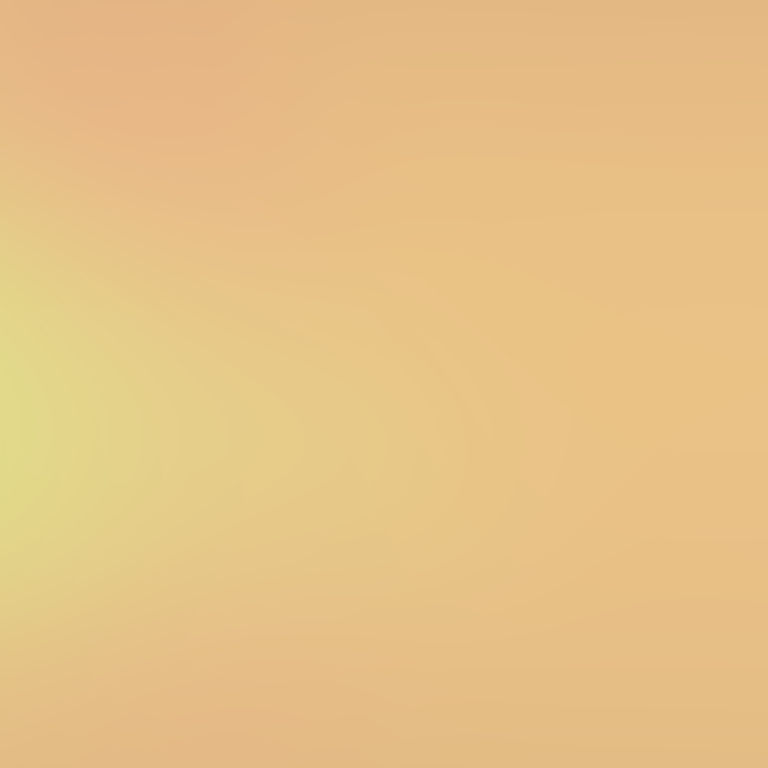
Abstract light effect, smooth gradient from warm beige to soft yellow, calm atmosphere, diffuse light, no room, no furniture, no objects.